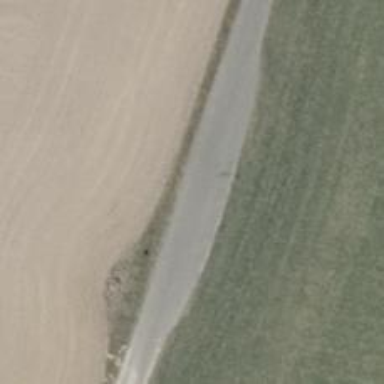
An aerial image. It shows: Passing place on the road.